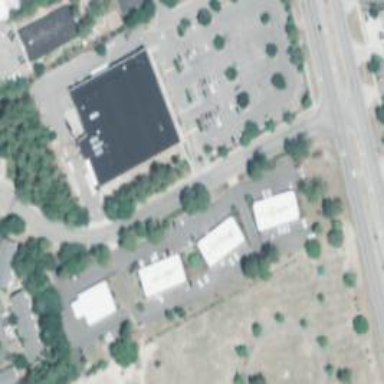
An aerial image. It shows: Parking area with asphalt surface.